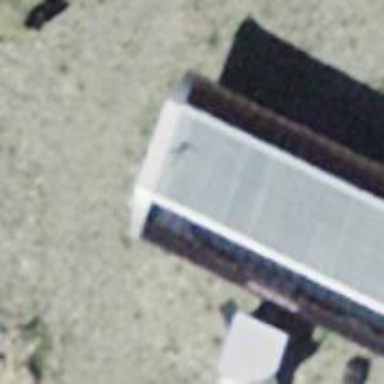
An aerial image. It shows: Aerialway station.